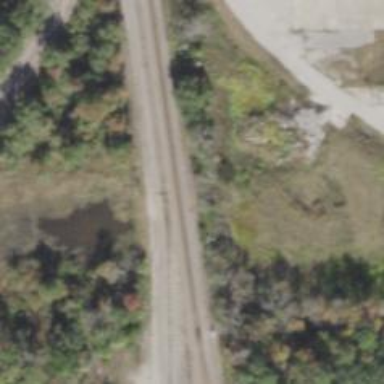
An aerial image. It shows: Railway siding with rails.